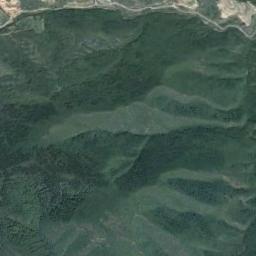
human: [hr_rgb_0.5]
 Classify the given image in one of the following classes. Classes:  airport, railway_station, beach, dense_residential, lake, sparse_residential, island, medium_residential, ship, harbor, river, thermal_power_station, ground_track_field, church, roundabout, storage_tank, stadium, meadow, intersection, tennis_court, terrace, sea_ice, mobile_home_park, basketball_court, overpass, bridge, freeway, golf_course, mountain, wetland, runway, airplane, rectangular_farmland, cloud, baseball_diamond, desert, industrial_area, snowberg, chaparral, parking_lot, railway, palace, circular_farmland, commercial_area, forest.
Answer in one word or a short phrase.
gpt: mountain